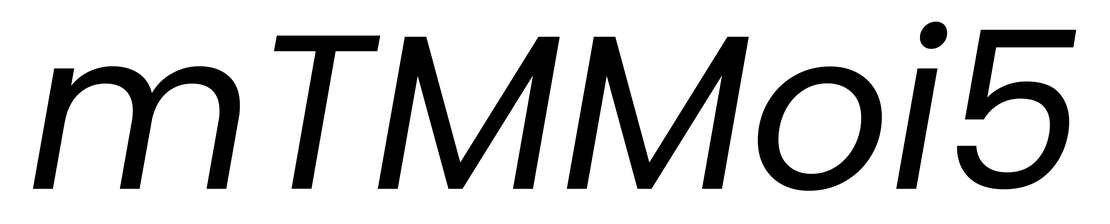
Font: Poppins-Italic